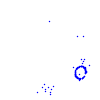
Particle: pion